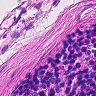
Metastatic tissue present: no